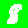
Digit: 8